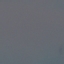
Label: SeaLake